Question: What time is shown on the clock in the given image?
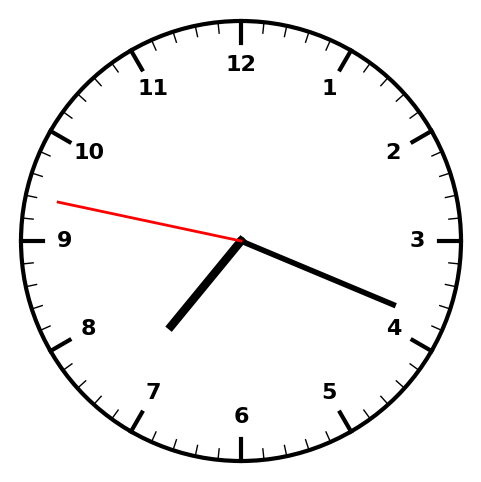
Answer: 07:18:47